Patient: sex M, age 46
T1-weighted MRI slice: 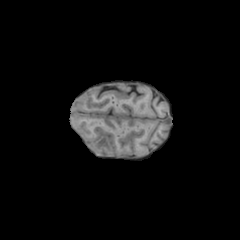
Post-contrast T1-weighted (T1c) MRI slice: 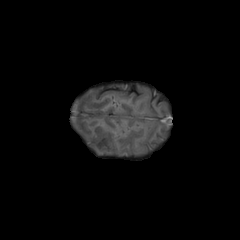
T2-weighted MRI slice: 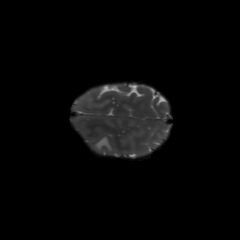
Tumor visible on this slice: yes
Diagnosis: Glioblastoma, IDH-wildtype
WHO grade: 4